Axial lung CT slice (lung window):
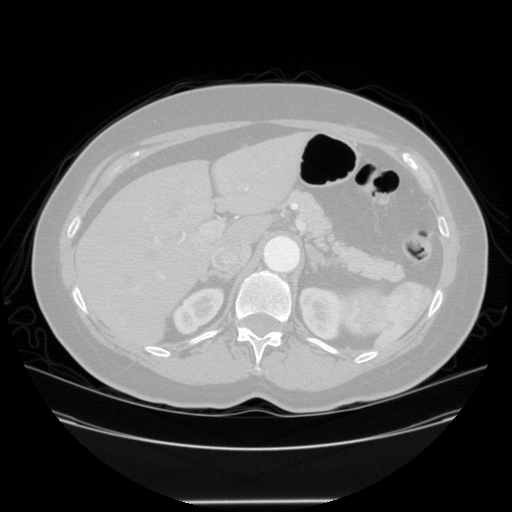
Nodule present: no